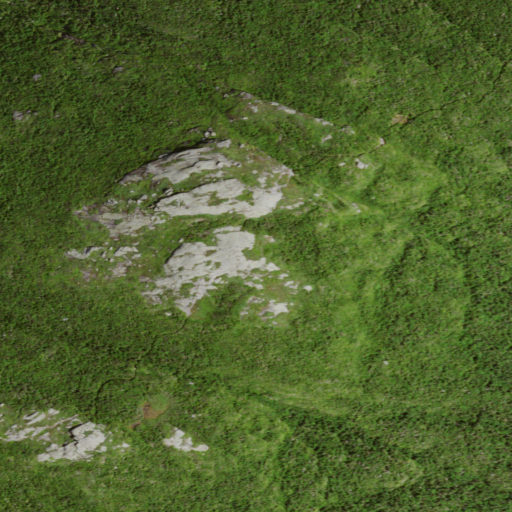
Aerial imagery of mountain in New York named Boundary Peak containing evergreen forest, grassland, and barren land